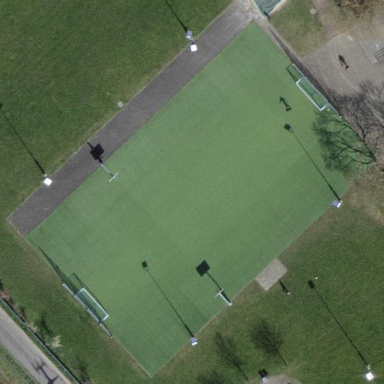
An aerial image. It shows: Soccer pitch for leisureland activities.